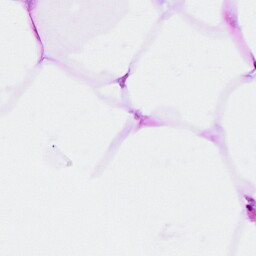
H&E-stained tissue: Breast